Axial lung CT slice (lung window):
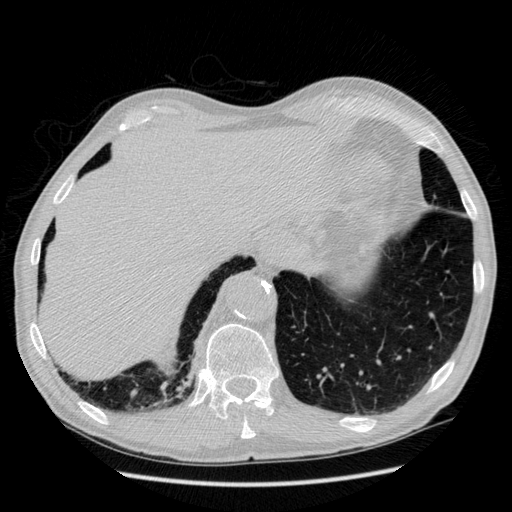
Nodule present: no